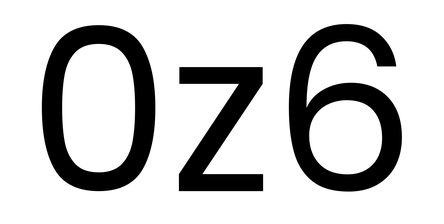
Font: Poppins-Regular